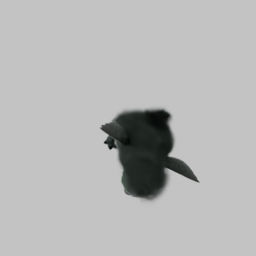
Label: animals